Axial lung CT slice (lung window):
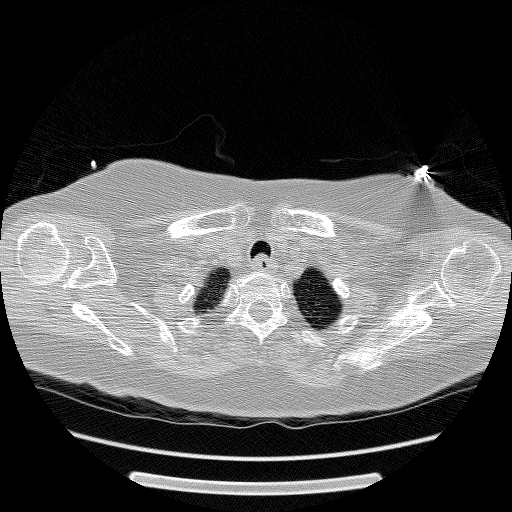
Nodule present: no